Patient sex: F
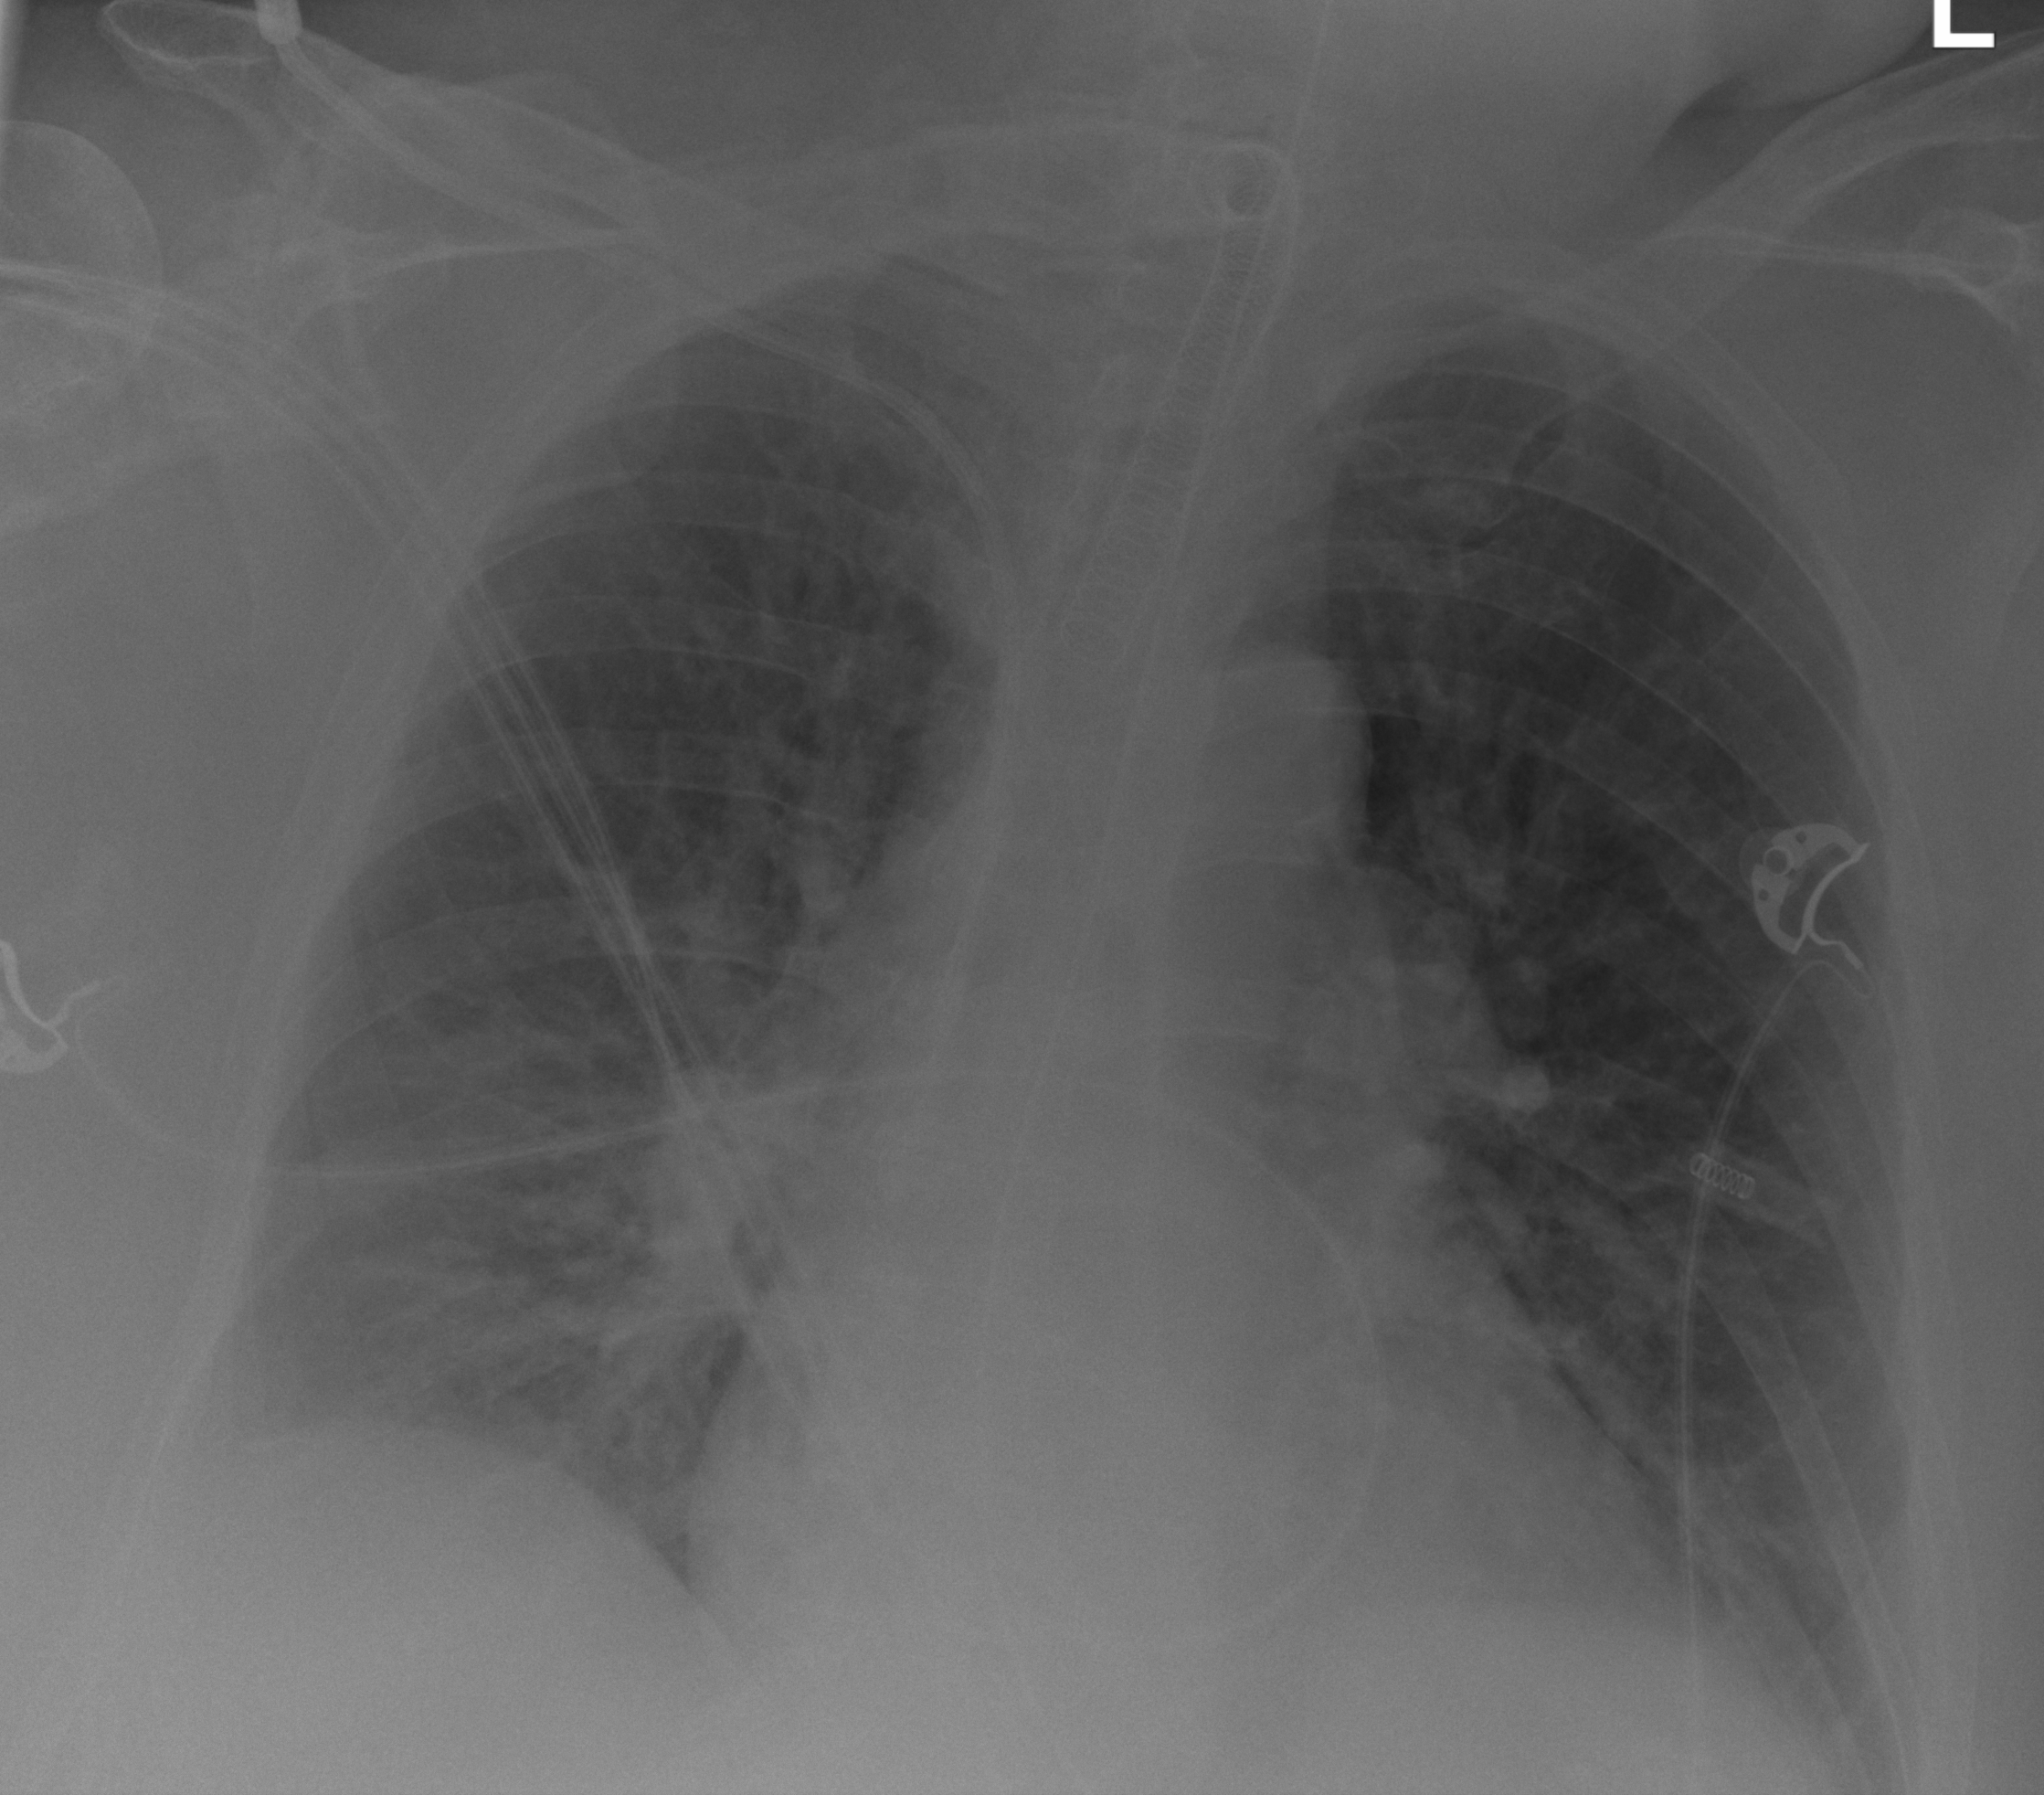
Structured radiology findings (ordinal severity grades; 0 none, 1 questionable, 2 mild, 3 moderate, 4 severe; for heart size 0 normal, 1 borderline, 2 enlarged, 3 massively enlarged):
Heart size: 2
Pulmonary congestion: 2
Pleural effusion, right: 0
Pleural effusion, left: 0
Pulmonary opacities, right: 0
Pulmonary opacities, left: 0
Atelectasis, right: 0
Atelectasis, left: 0